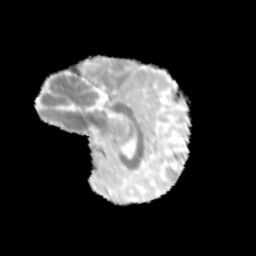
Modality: MD
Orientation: sagittal
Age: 9
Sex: female
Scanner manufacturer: siemens
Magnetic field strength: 3 T
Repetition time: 3.8 s
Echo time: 0.07 s